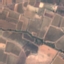
Land use / land cover class: PermanentCrop